Aerial crown-view tile of a tropical tree (Barro Colorado Island, Panama), acquired 20240918:
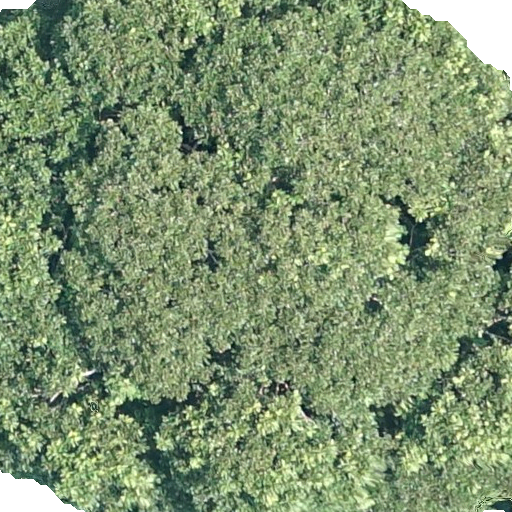
Species: Dipteryx oleifera
GBIF accepted scientific name: Dipteryx oleifera
Crown area: 557.721 m²